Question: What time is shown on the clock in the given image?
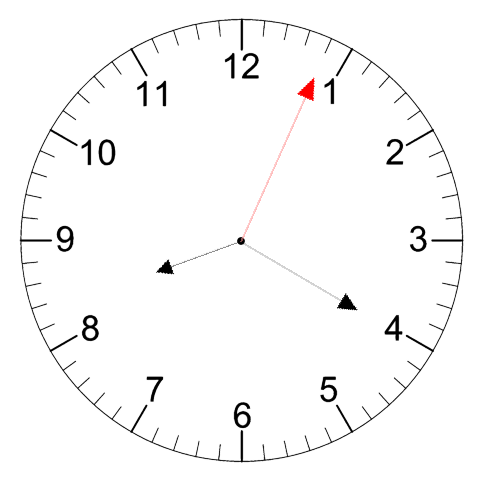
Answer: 08:20:04